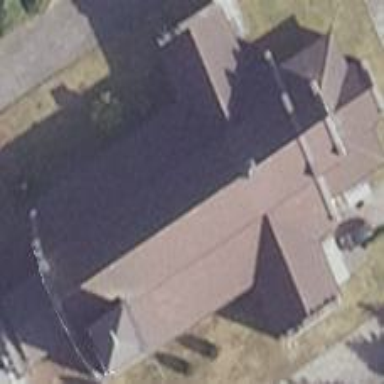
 which is place of worship for religious community."